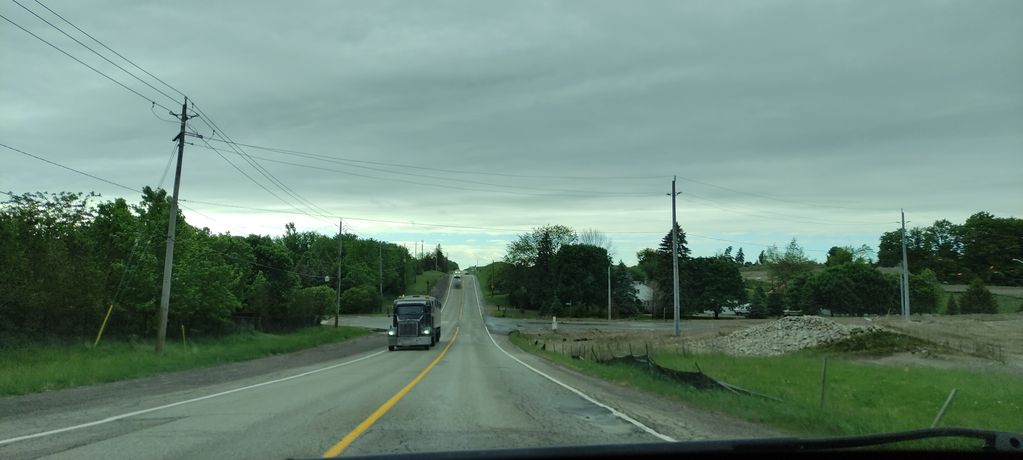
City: kitchener-waterloo